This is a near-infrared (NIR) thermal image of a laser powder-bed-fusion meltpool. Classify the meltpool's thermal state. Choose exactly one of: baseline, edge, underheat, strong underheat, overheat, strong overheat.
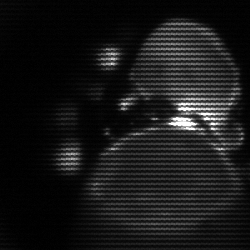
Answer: edge